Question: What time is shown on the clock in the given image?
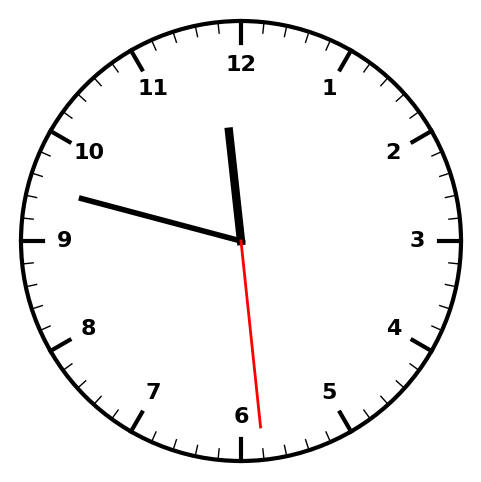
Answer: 11:47:29